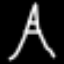
Label: The Eiffel Tower